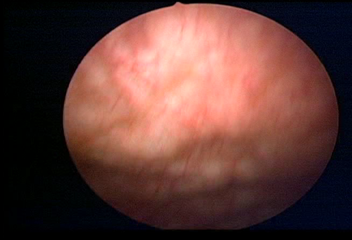
Modality: WLC
Class: Normal mucosa
Bladder cancer association: No